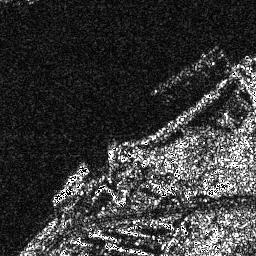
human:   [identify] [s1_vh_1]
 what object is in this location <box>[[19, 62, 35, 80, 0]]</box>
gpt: <ref>1 large ship at the bottom left</ref>